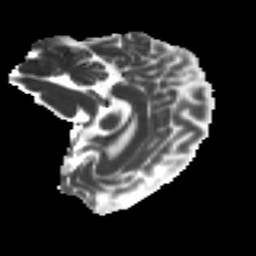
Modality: MD
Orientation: sagittal
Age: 37
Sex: male
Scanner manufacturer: ge
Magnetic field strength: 3 T
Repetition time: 7.8 s
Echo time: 0.0608 s